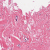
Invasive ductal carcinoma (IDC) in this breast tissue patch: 0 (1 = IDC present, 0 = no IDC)